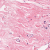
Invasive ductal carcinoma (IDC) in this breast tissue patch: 0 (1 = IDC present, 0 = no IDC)